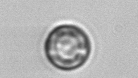
Label: Thalassiosira